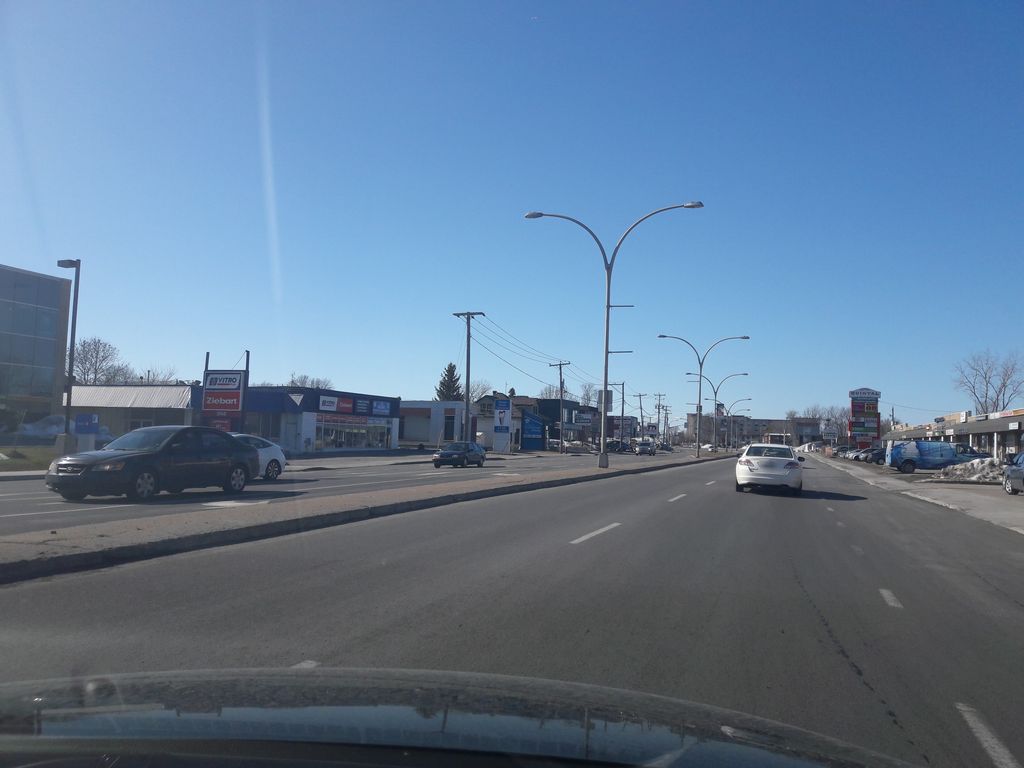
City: montreal